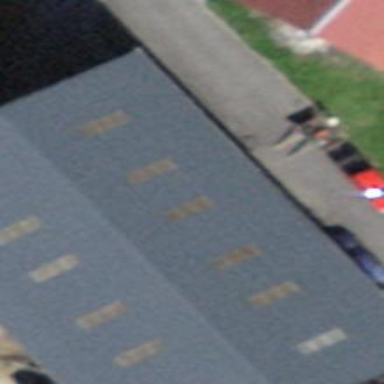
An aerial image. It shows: Barn.